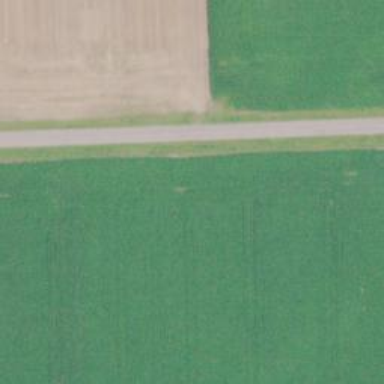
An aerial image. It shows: Unclassified road.